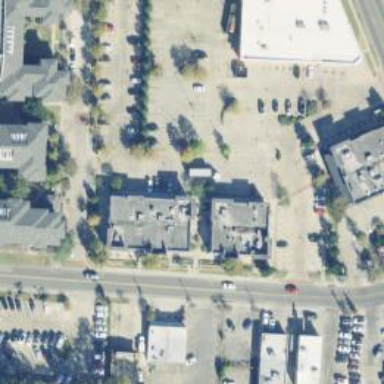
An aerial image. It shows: Retail area.